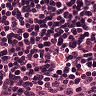
Metastatic tissue present: no